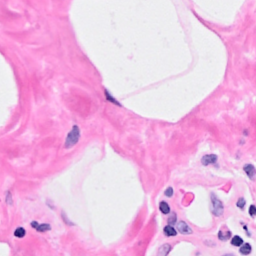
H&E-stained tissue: Breast